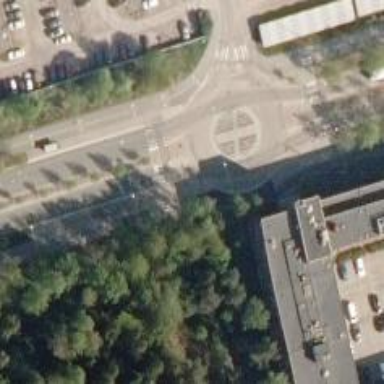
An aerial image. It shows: Asphalt road that is secondary route leading to roundabout.